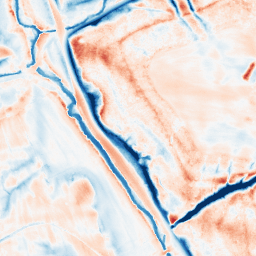
Category: edge_preserving
Decomposition family: guided
Decomposition parameters: radius: 8
eps: 0.01
Upsampling method: bspline
Upsampling parameters: scale: 8
Upsampling scale: 8